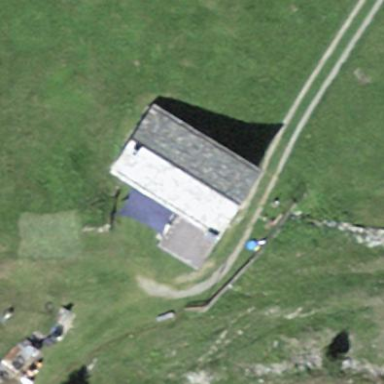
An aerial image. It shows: Hut with gabled roof.